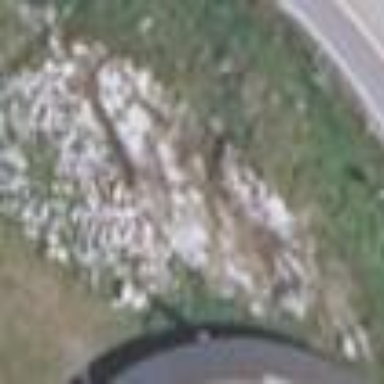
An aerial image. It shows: View of natural rock.